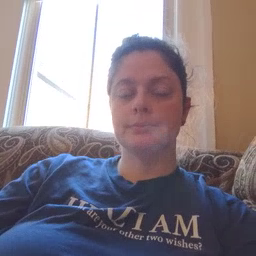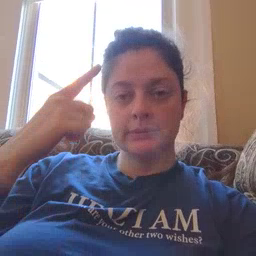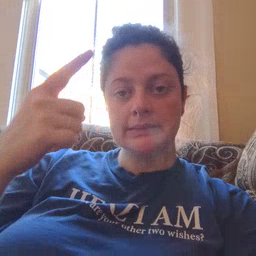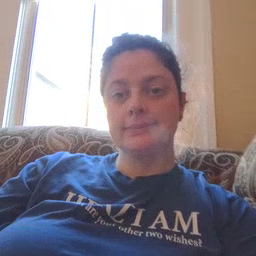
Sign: penny